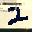
Label: 2